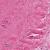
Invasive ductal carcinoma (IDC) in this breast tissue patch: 0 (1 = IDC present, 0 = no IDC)